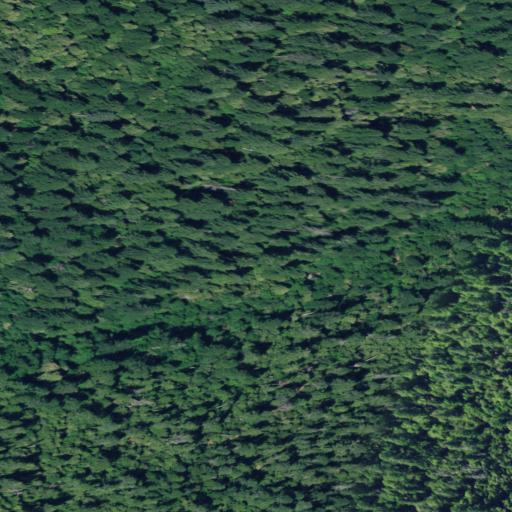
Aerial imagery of valley in California named Beans Gulch containing only evergreen forest